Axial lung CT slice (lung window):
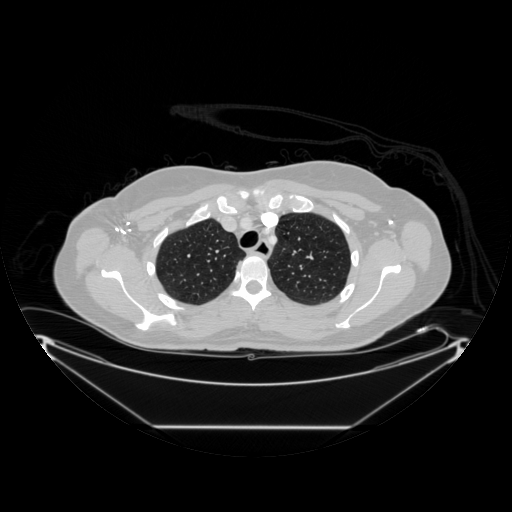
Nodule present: no